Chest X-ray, AP view. Patient: 51 years old, sex F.
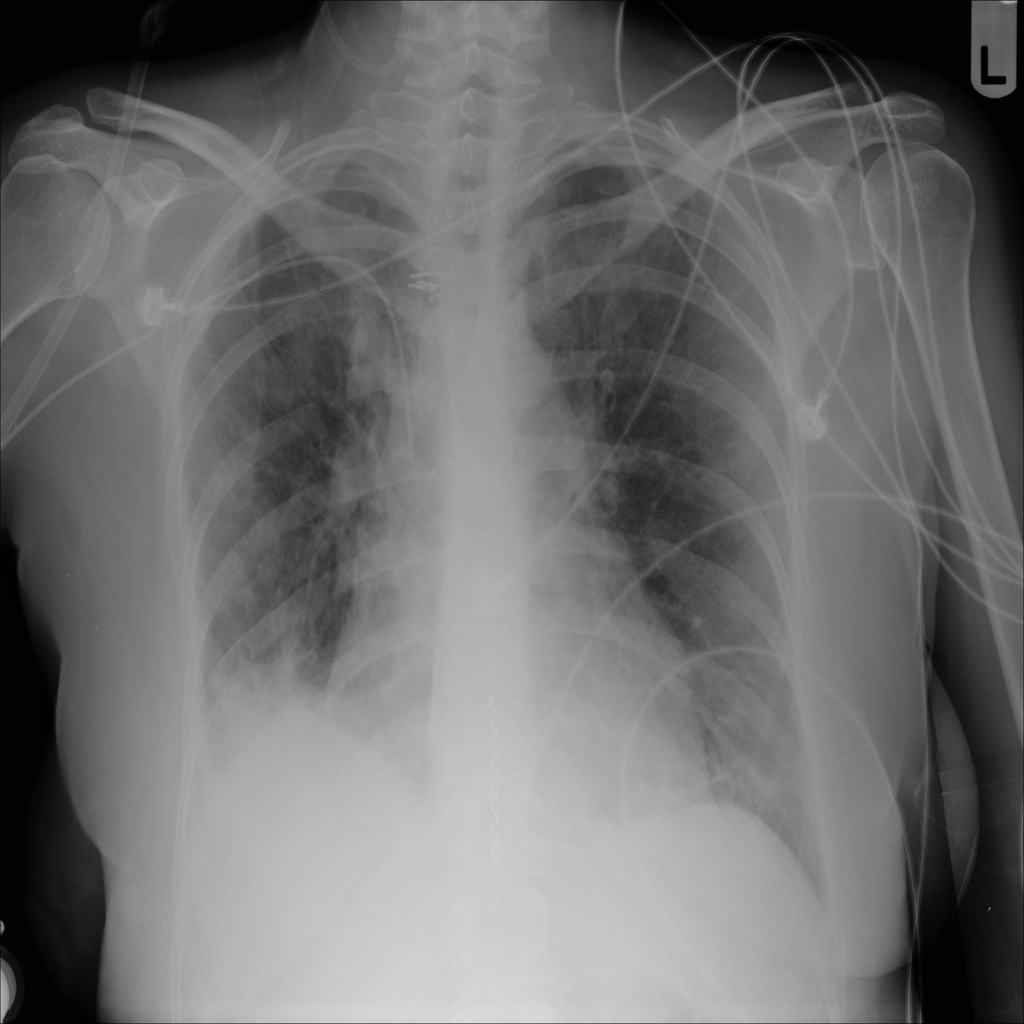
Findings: Mass